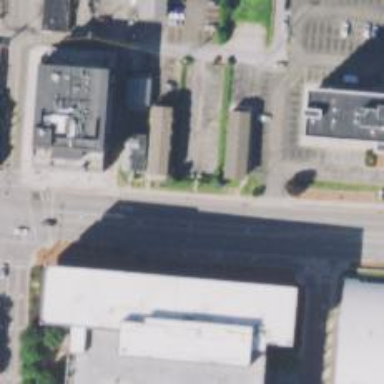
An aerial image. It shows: Alley designed for services.